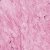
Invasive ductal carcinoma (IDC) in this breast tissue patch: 0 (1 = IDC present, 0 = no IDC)